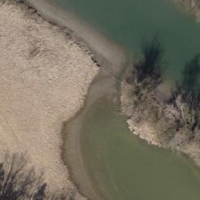
EUNIS habitat code: 15
Species observed at this site:
Ardea alba
Ardea purpurea